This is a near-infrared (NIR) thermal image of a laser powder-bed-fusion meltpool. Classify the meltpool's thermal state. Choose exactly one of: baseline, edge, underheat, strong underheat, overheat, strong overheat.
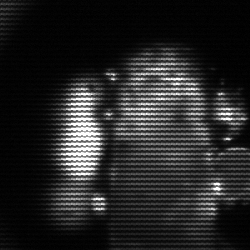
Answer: strong underheat